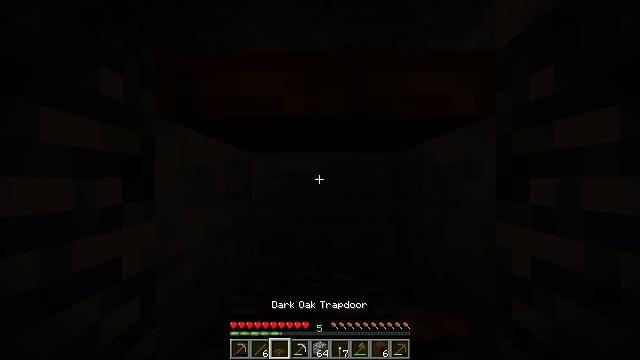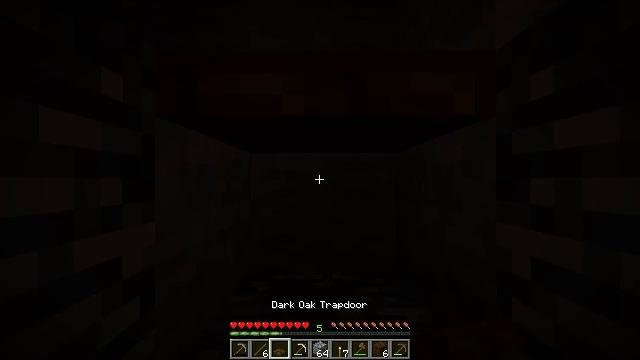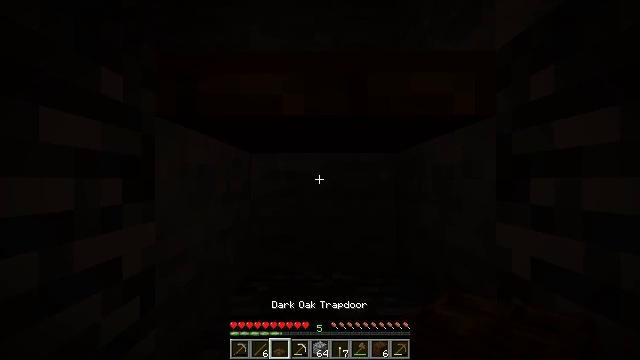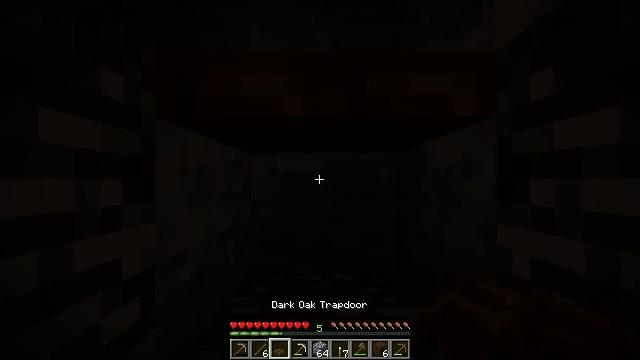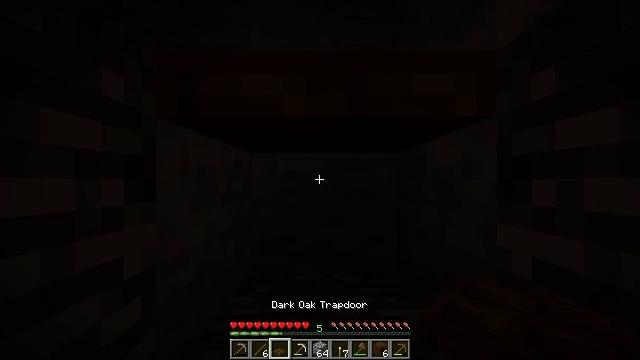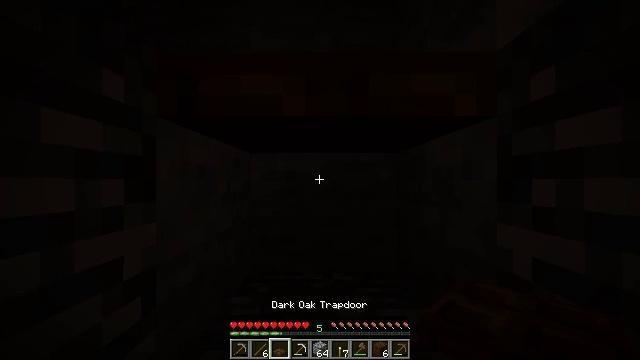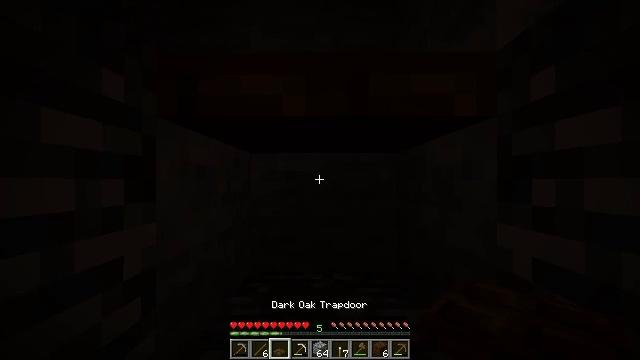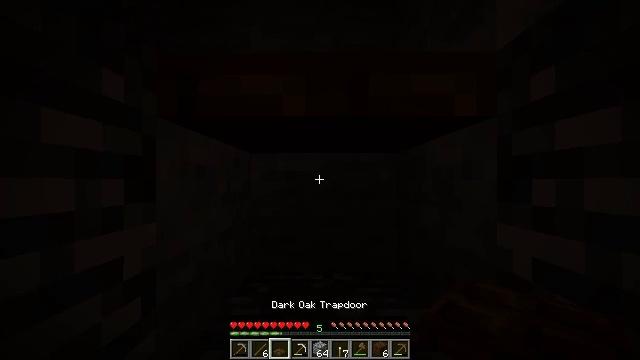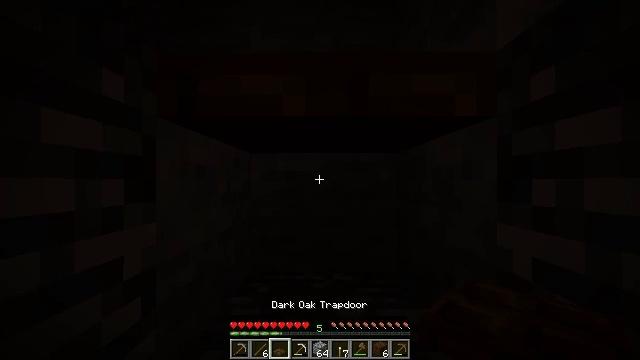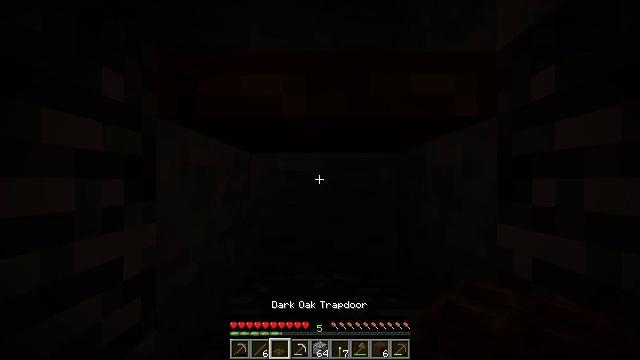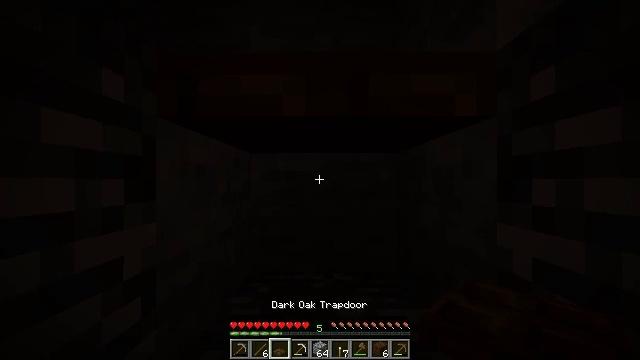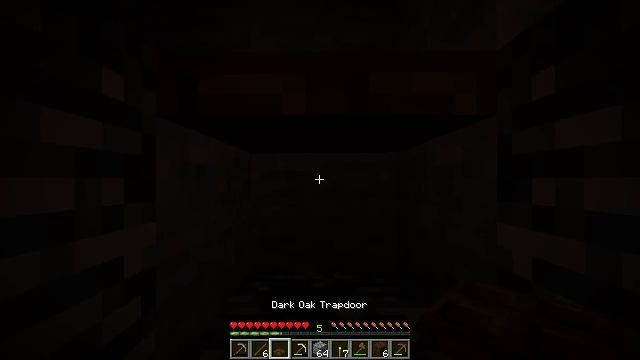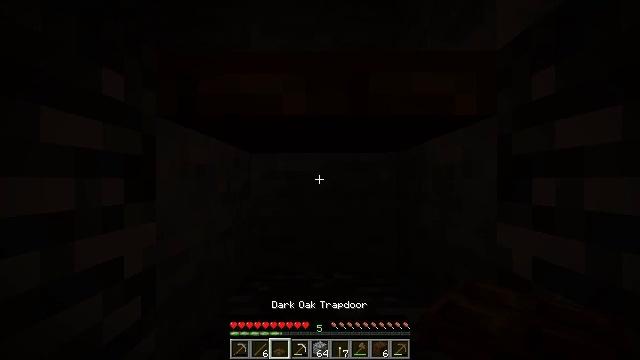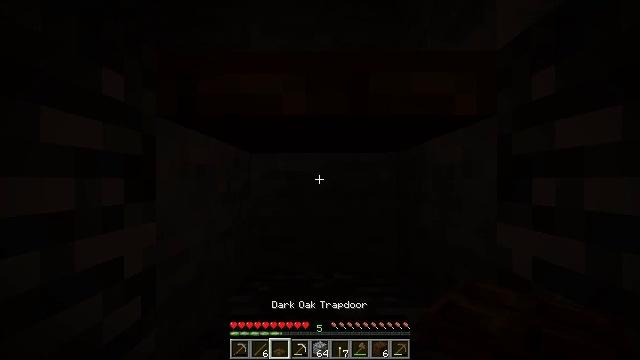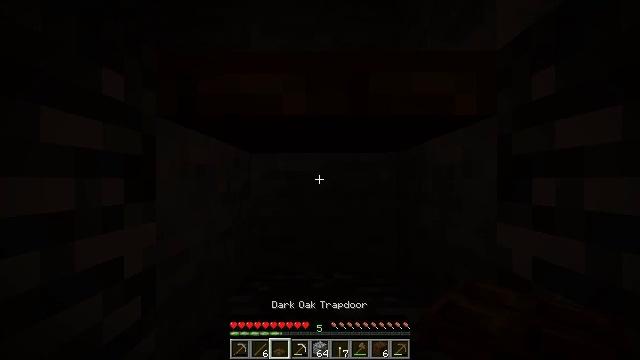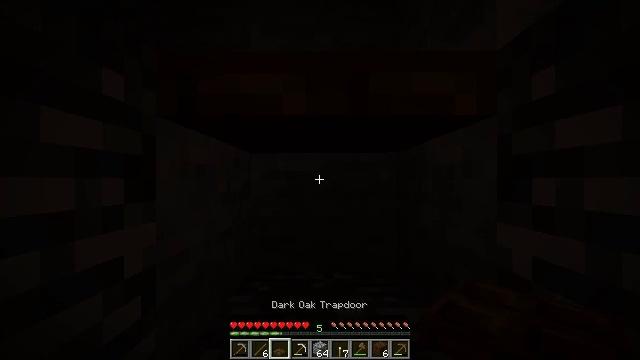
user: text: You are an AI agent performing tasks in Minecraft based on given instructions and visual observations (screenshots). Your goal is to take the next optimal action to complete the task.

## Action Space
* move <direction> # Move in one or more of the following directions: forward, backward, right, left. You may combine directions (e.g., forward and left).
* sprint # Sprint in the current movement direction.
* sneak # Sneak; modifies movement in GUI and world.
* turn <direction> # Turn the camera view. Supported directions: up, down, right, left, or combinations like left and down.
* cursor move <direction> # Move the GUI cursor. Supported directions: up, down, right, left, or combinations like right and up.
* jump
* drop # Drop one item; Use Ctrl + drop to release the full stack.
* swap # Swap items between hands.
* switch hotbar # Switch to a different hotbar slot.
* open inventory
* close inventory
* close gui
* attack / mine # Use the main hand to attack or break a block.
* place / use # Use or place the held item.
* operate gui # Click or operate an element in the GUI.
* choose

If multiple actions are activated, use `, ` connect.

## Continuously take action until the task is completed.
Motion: motion action
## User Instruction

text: Mine the dark oak trapdoor.
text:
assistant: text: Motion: no_op
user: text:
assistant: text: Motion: no_op
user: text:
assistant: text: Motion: no_op
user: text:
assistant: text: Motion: no_op
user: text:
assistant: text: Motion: no_op
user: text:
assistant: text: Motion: no_op
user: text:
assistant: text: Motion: no_op
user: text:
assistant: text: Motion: no_op
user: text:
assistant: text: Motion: no_op
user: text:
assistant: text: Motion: no_op
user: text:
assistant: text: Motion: no_op
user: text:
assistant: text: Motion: no_op
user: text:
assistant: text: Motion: no_op
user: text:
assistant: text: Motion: no_op
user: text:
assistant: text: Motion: no_op
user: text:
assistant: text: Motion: no_op
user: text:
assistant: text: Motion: no_op
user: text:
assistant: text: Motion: no_op
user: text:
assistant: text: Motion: no_op
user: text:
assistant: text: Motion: no_op
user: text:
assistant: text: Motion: no_op
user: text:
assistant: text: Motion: no_op
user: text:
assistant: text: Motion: no_op
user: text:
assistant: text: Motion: no_op
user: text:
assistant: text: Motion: no_op
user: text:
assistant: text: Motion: no_op
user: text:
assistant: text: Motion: no_op
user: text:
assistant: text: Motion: no_op
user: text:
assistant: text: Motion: no_op
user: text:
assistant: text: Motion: no_op